Field crop: maize
Growth stage: 1
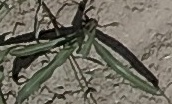
Species: sorghum